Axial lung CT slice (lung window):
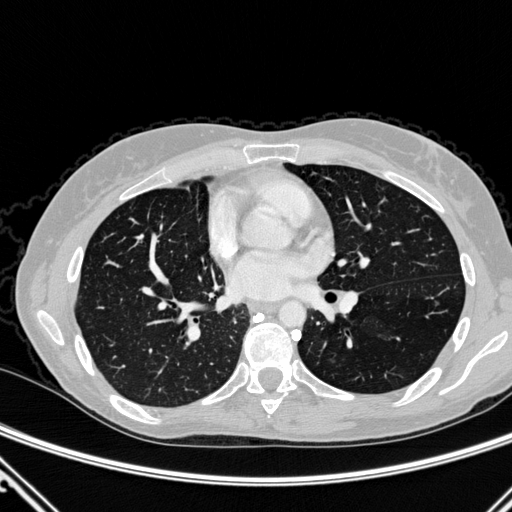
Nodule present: no